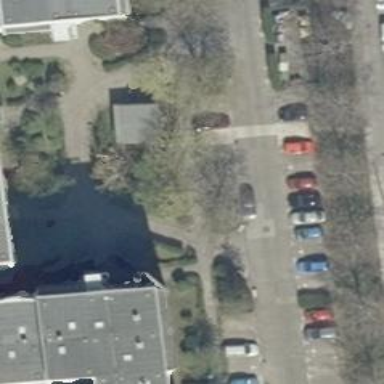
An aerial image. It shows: Sidewalk.